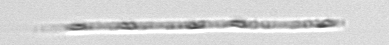
Label: Leptocylindrus